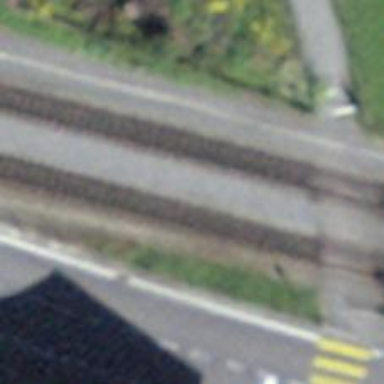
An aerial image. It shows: Railway station that also serves as public transport station.